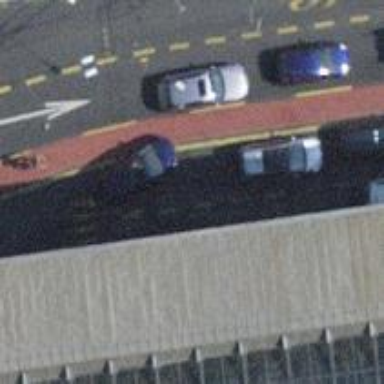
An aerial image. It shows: Taxi stand.